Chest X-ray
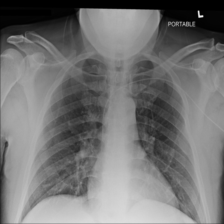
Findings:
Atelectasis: negative
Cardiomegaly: negative
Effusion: negative
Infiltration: negative
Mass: negative
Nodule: negative
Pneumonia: negative
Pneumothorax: negative
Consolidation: negative
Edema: negative
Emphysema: negative
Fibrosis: negative
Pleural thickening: negative
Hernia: negative